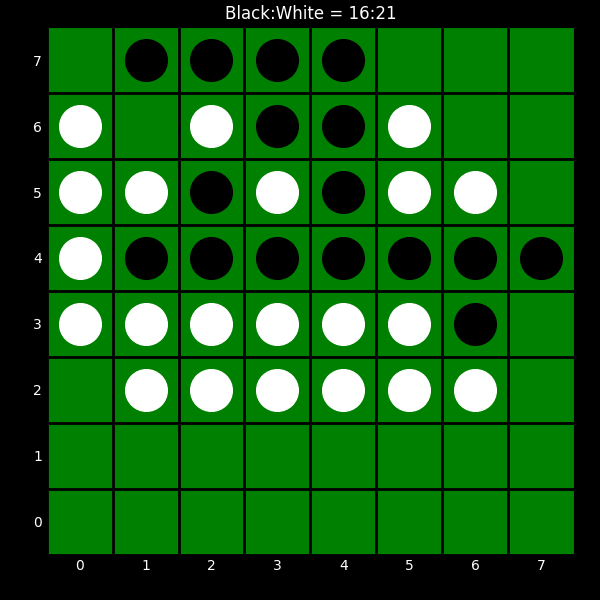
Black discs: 16
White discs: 21